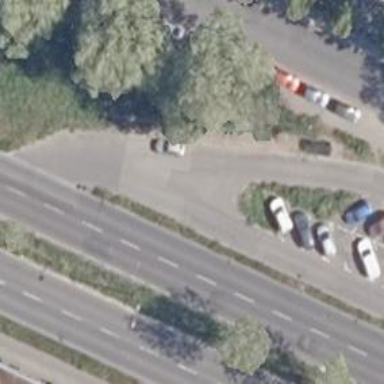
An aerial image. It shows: Asphalt parking aisle along service road.